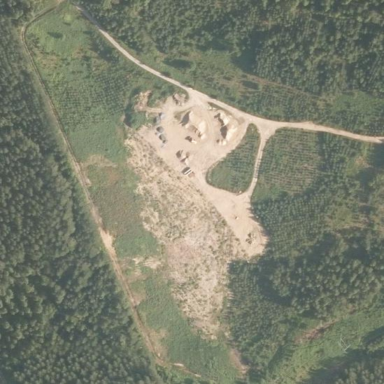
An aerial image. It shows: Quarry area.